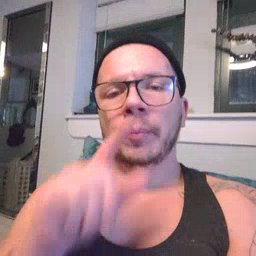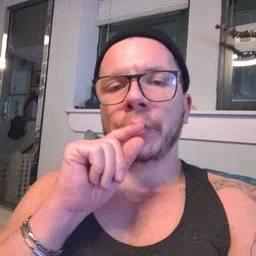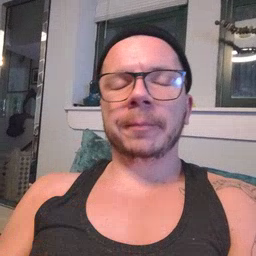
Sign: bird